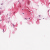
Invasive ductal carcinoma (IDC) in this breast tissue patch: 0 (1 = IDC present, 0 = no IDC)